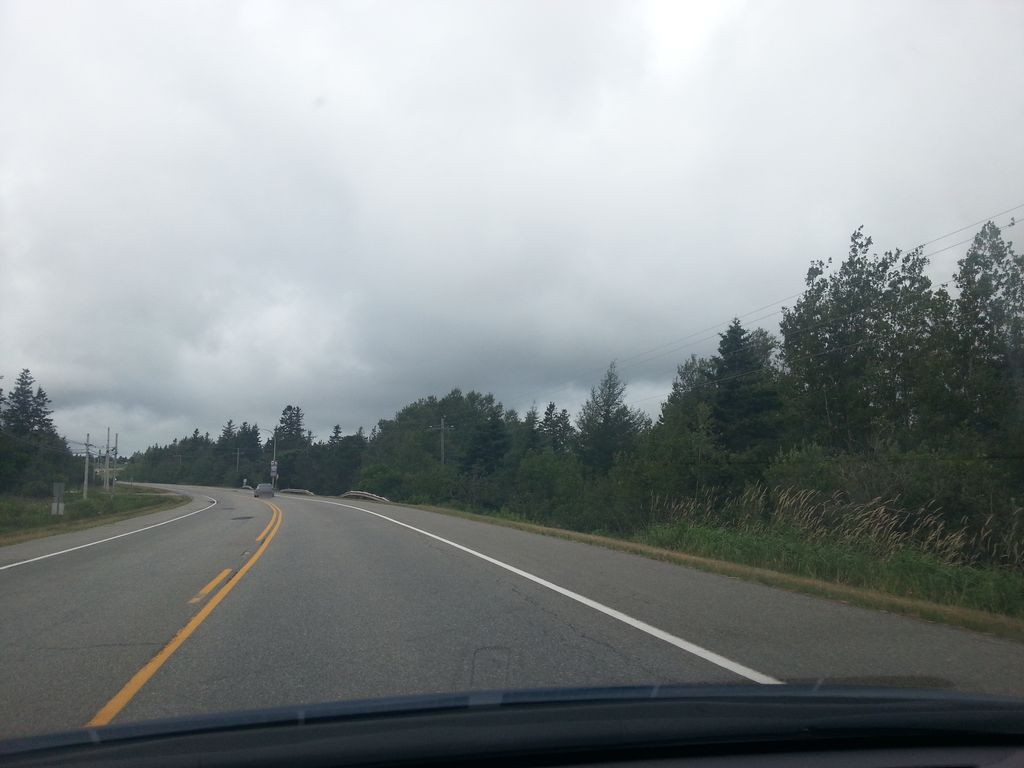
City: charlottetown